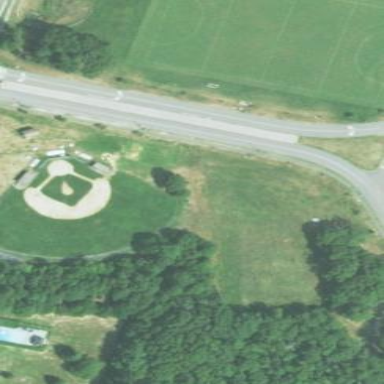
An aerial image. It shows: Baseball pitch for leisure land.